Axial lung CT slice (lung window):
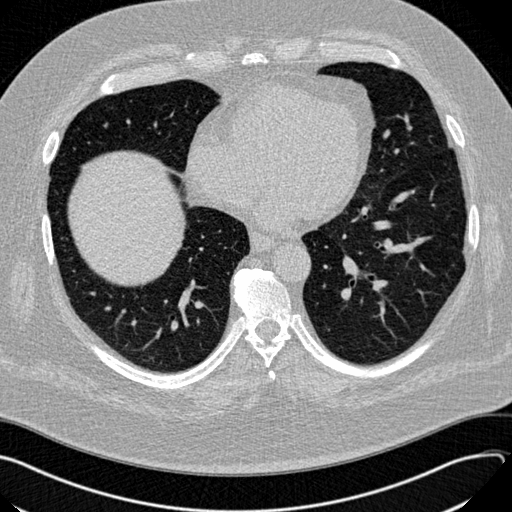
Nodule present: no